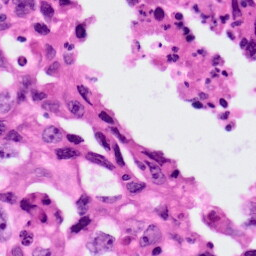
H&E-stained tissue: Lung